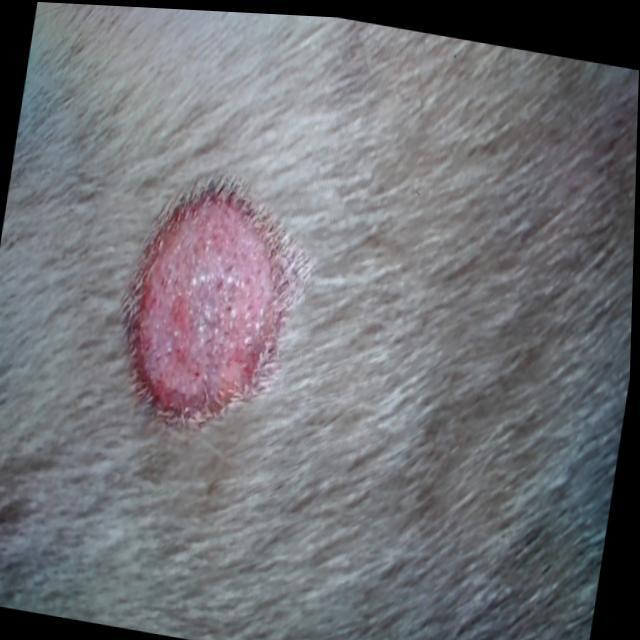
Canine ringworm (Dermatophytosis) — fungal infection caused by Microsporum or Trichophyton. Presents with circular alopecia, scaling, crusting, and broken hairs.